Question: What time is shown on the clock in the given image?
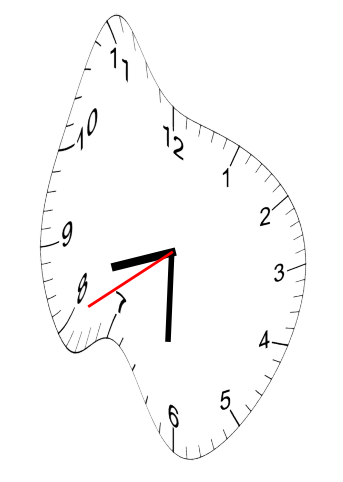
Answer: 08:30:40